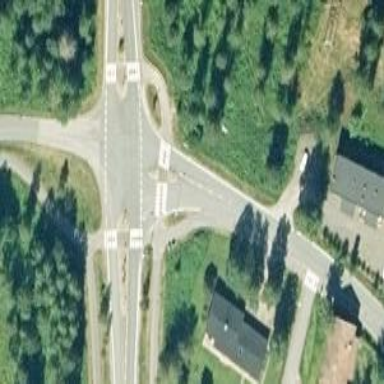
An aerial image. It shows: Asphalt cycleway with zebra crossing and crossing island.